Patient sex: F
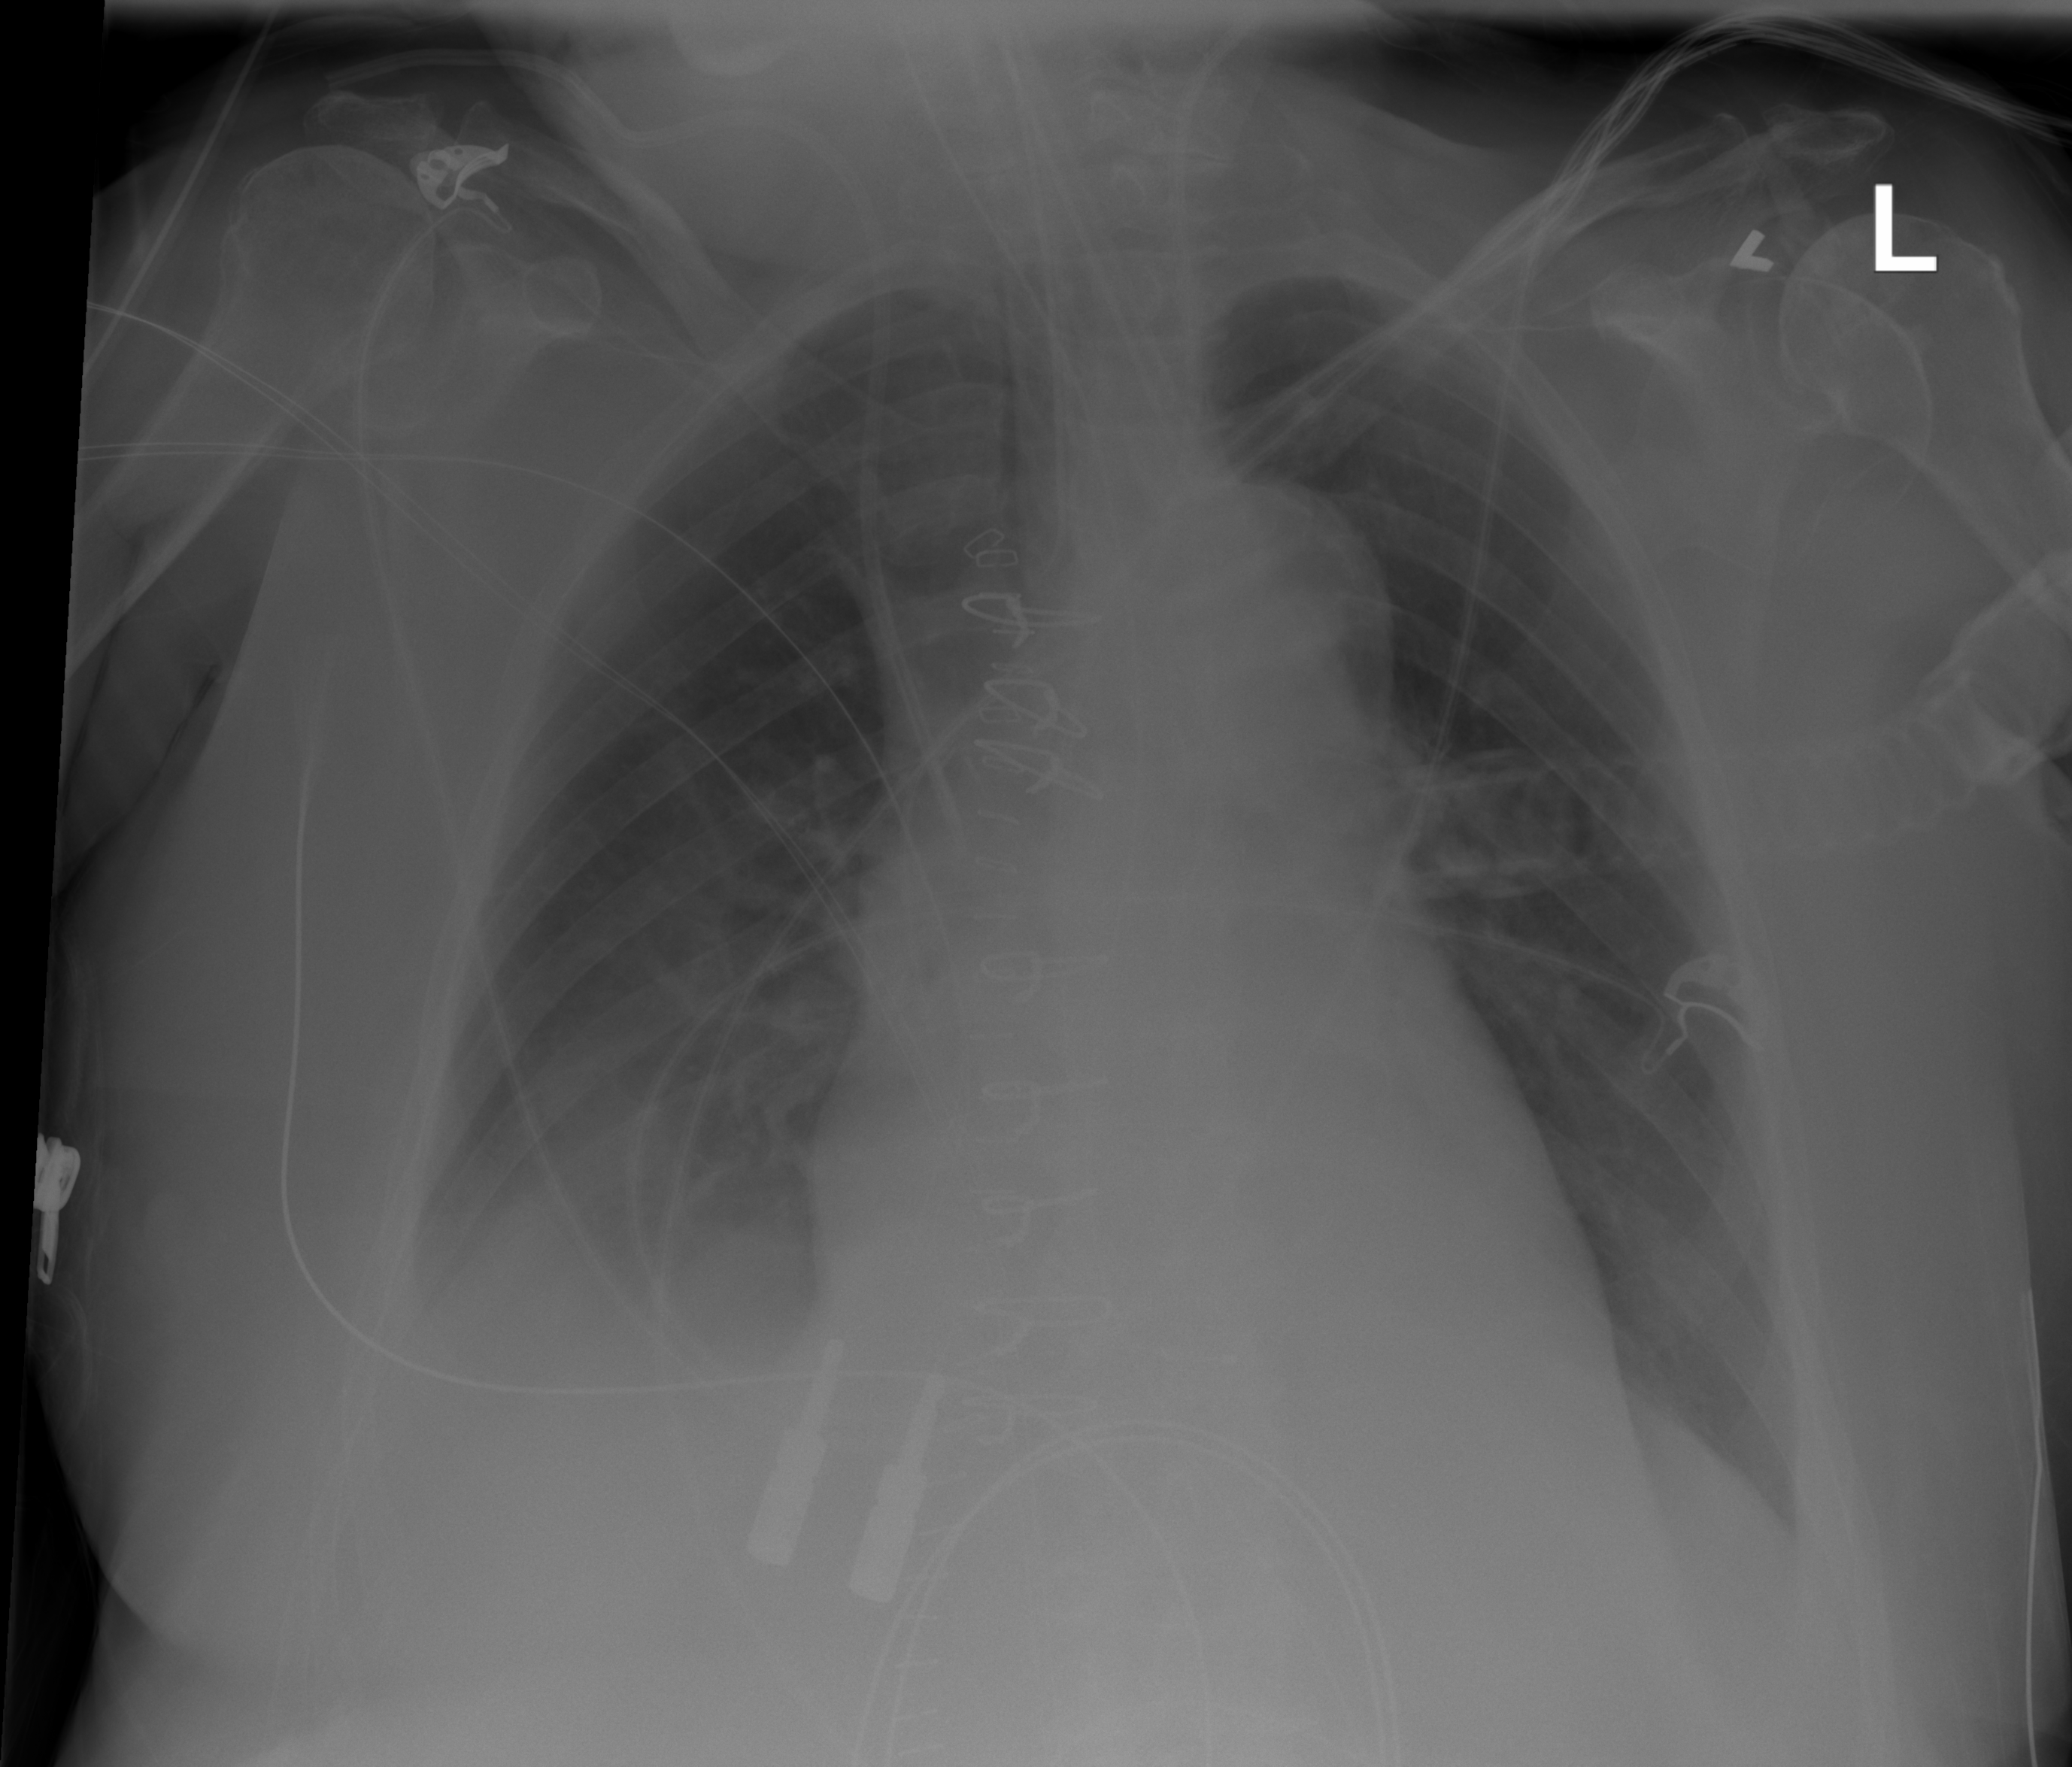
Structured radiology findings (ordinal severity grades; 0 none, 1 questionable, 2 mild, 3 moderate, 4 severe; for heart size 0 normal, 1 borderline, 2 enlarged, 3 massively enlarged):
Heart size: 1
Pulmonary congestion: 0
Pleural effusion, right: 2
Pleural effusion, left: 1
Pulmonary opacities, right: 0
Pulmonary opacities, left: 0
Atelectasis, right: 1
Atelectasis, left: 0